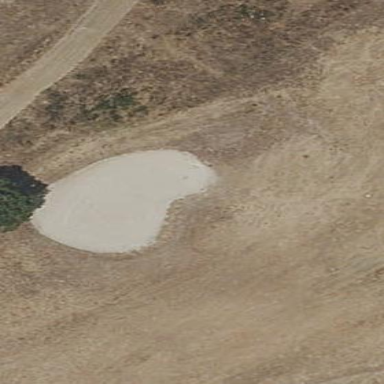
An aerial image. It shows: Golf bunker.